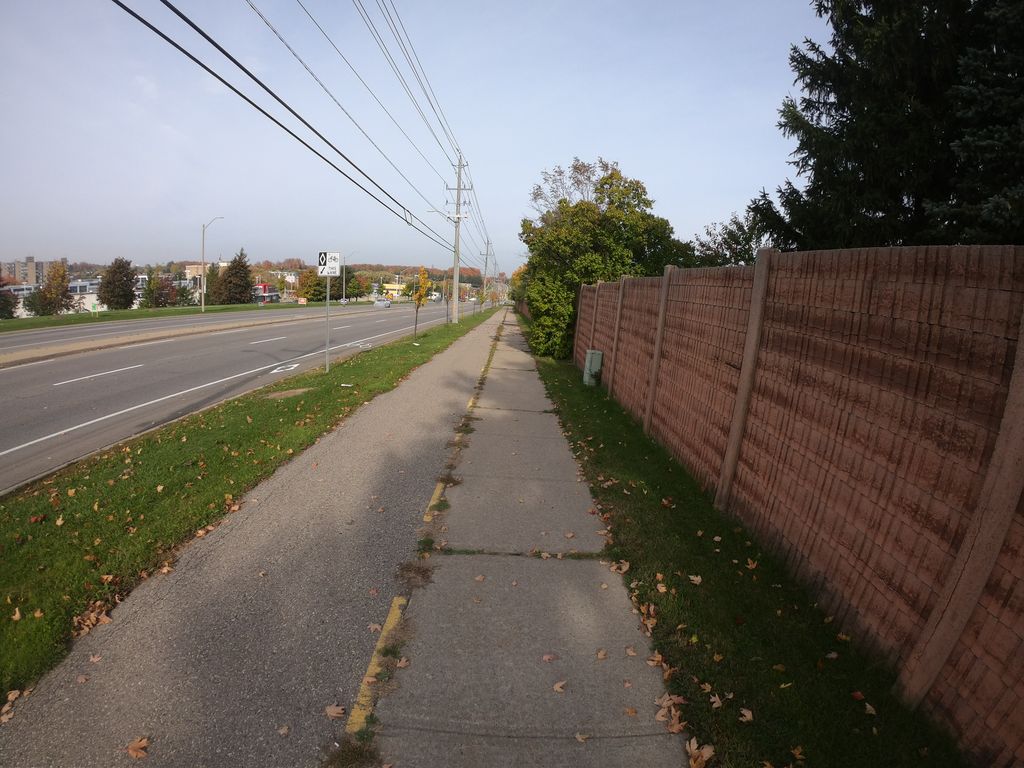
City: kitchener-waterloo